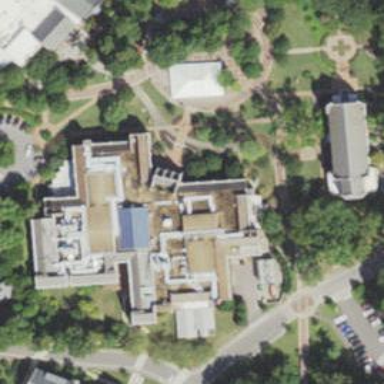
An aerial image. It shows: University building.